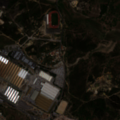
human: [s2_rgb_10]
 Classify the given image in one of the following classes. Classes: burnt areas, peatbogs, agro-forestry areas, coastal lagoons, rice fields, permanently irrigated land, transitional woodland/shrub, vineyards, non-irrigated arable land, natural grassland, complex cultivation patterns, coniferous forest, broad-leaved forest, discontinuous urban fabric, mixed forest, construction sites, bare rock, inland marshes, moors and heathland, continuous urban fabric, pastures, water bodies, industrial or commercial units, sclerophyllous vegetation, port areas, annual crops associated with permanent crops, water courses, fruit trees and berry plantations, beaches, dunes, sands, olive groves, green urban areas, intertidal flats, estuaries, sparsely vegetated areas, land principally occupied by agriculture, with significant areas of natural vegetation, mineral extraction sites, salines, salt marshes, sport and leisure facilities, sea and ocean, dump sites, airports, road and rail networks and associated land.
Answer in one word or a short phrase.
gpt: continuous urban fabric